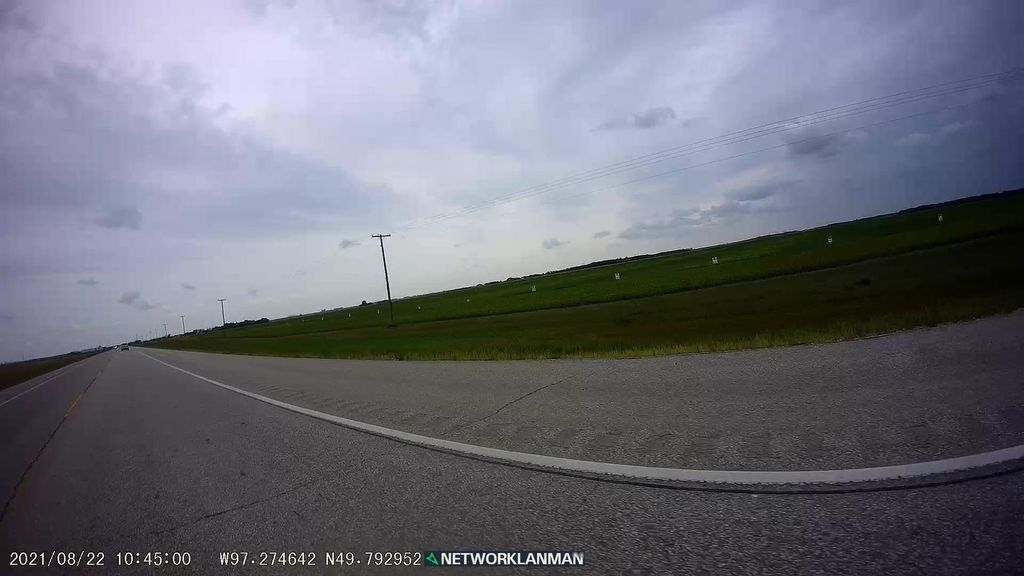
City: winnipeg